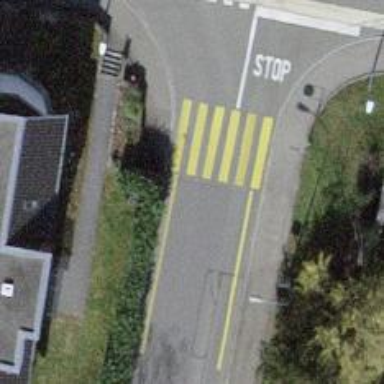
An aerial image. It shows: Marked crossing on the road.